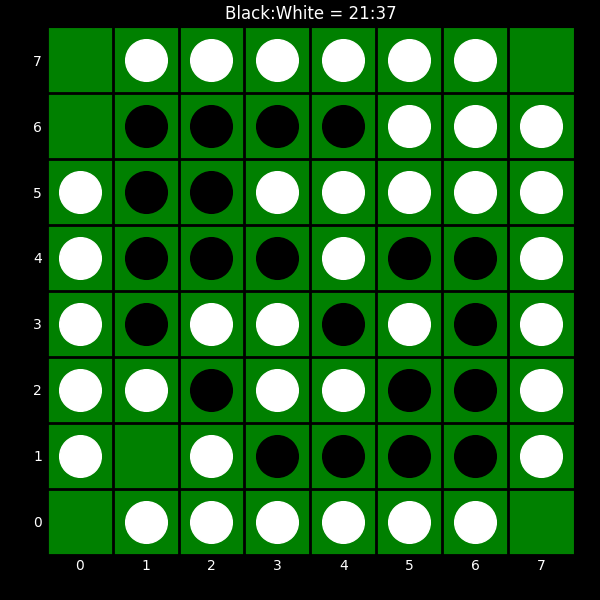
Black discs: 21
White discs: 37